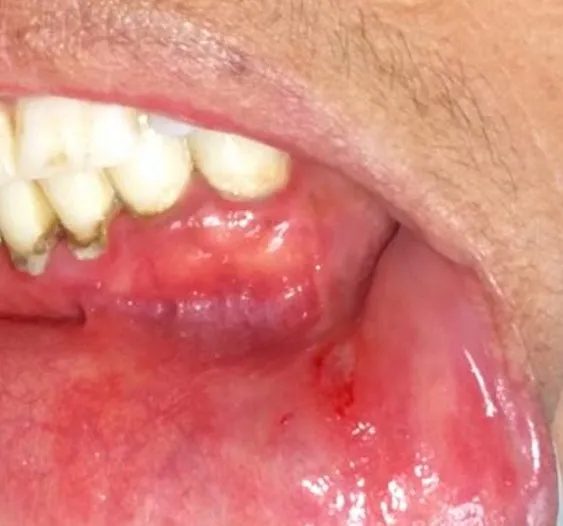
Pre-operative view: aphtous lesion on the internal left side of the lower lip.
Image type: pathology (h&e)